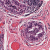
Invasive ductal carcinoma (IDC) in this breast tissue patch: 0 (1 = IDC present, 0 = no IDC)